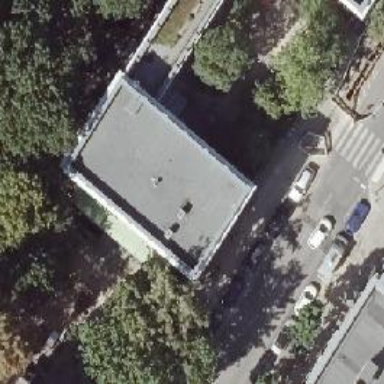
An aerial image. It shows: Kindergarten.